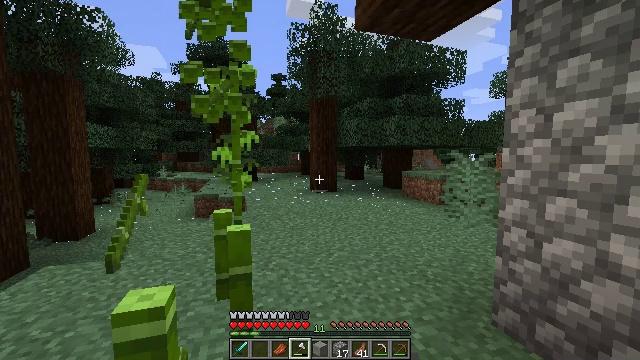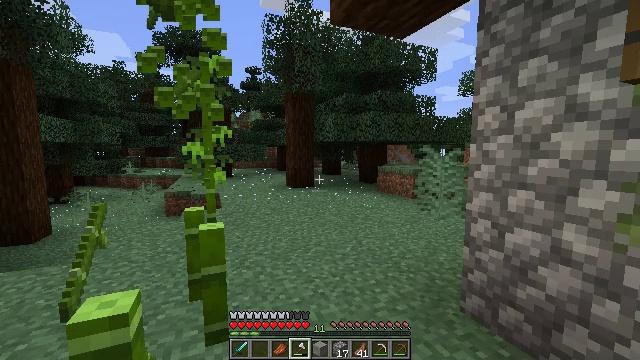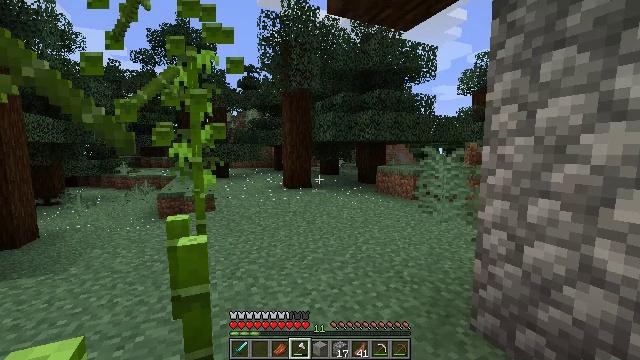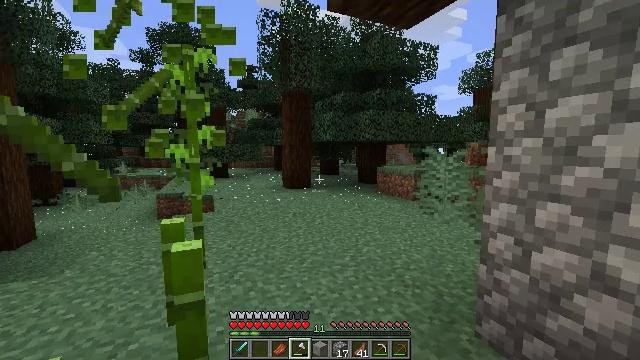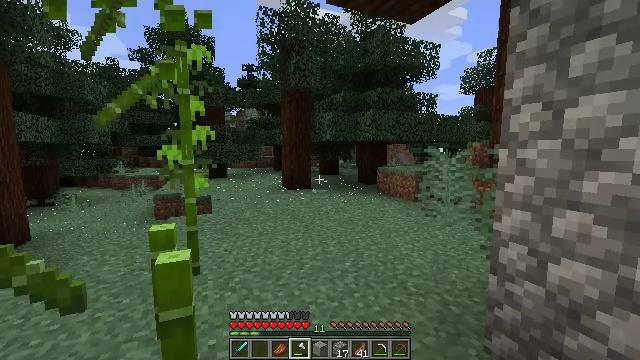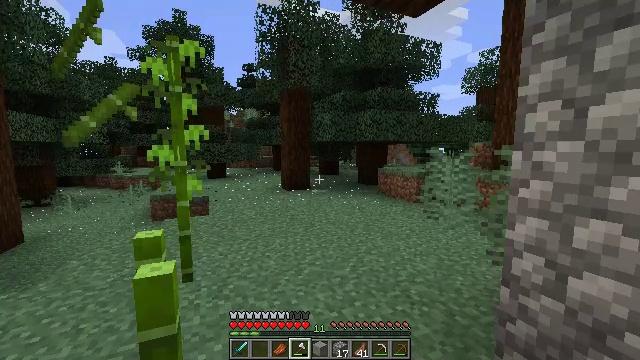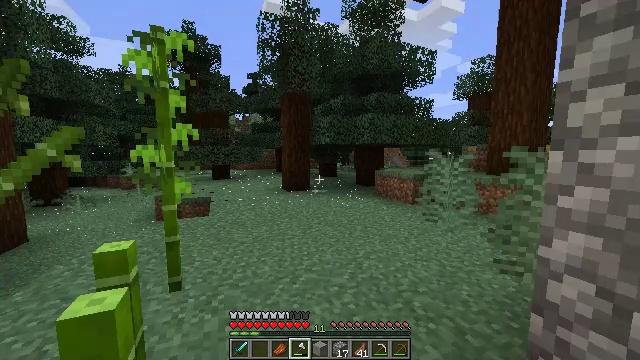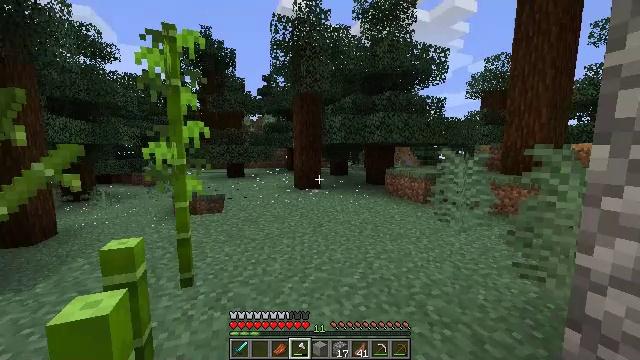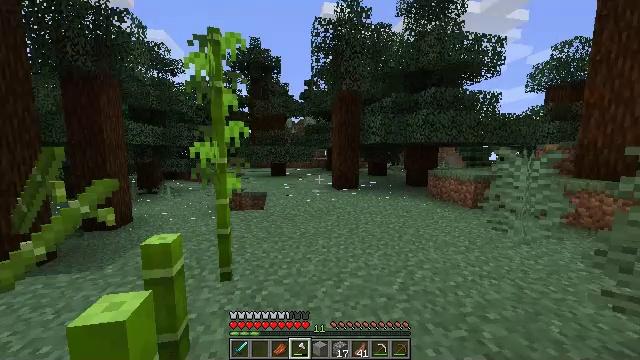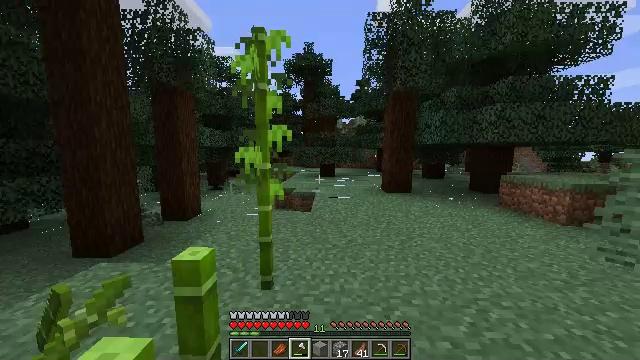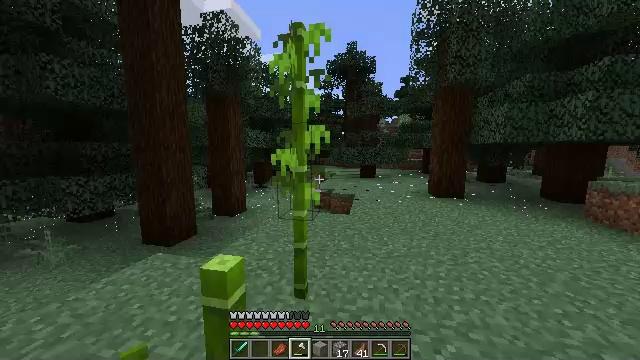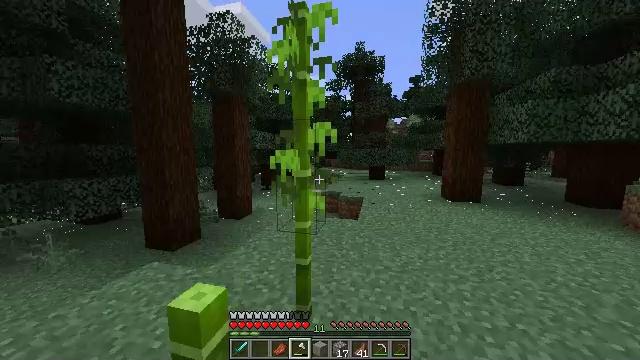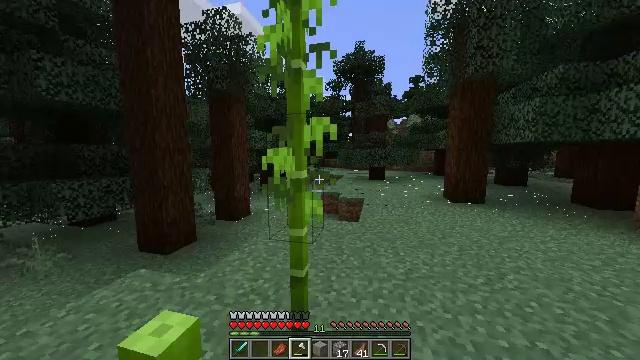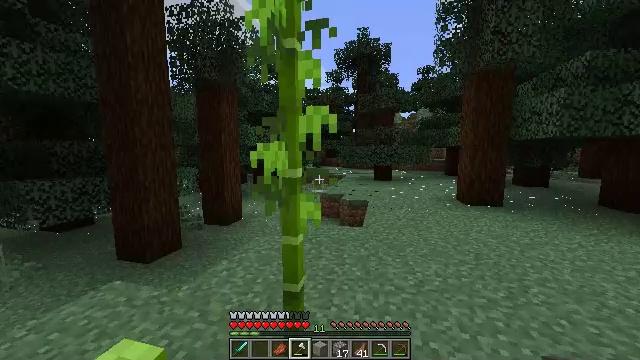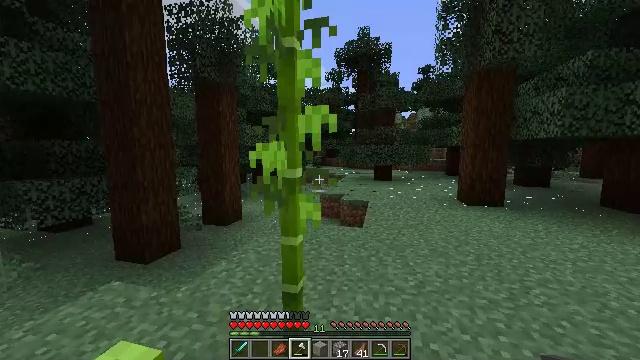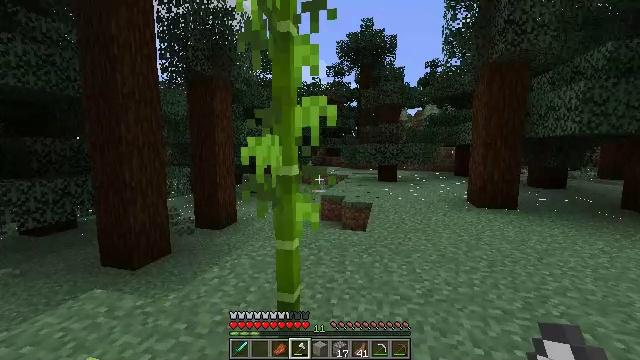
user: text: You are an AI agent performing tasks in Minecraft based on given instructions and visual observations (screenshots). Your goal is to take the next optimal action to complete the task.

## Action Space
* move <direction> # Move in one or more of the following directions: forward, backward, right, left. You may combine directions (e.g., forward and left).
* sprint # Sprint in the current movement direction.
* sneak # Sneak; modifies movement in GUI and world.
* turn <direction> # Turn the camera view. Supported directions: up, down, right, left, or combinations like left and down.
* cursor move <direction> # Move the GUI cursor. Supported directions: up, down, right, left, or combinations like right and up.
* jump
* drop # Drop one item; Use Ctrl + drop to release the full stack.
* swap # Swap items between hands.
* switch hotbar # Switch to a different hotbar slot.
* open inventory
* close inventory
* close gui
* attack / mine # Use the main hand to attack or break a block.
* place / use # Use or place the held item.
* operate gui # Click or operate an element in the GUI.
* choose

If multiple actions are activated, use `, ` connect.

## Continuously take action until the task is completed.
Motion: motion action
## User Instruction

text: Collect bamboo for crafting.
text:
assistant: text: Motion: move forward, turn right and down
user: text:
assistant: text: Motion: move forward
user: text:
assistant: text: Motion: move forward
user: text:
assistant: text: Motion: move forward
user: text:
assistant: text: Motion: move forward, sprint
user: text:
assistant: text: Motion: move forward, sprint
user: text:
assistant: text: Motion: move forward, sprint, turn left
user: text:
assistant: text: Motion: move forward, sprint, turn left
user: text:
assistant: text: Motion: move forward, turn left
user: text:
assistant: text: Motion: move forward, turn left
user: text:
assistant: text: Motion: move forward, turn left
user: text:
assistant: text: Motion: no_op
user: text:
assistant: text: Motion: no_op
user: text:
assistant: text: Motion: no_op
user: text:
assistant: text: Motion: no_op
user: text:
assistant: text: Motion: no_op
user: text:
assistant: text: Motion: attack / mine
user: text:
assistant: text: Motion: turn left, attack / mine
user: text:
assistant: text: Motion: turn left, attack / mine
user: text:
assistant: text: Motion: attack / mine
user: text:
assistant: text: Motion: attack / mine
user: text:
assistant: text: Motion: attack / mine
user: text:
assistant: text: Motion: attack / mine
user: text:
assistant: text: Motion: attack / mine
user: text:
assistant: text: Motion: attack / mine
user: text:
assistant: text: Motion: attack / mine
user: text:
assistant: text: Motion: attack / mine
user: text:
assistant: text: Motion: attack / mine
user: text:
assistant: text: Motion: attack / mine
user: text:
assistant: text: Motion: attack / mine